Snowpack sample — Snodgrass Mountain, Crested Butte, Colorado (2/4/25, 12:06 PM MST)
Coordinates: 38.923, -106.968
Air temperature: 35 °F
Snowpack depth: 80 cm
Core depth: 70 cm
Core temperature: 32 °F
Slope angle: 14°, slope face: 78°
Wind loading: low
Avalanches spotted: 0
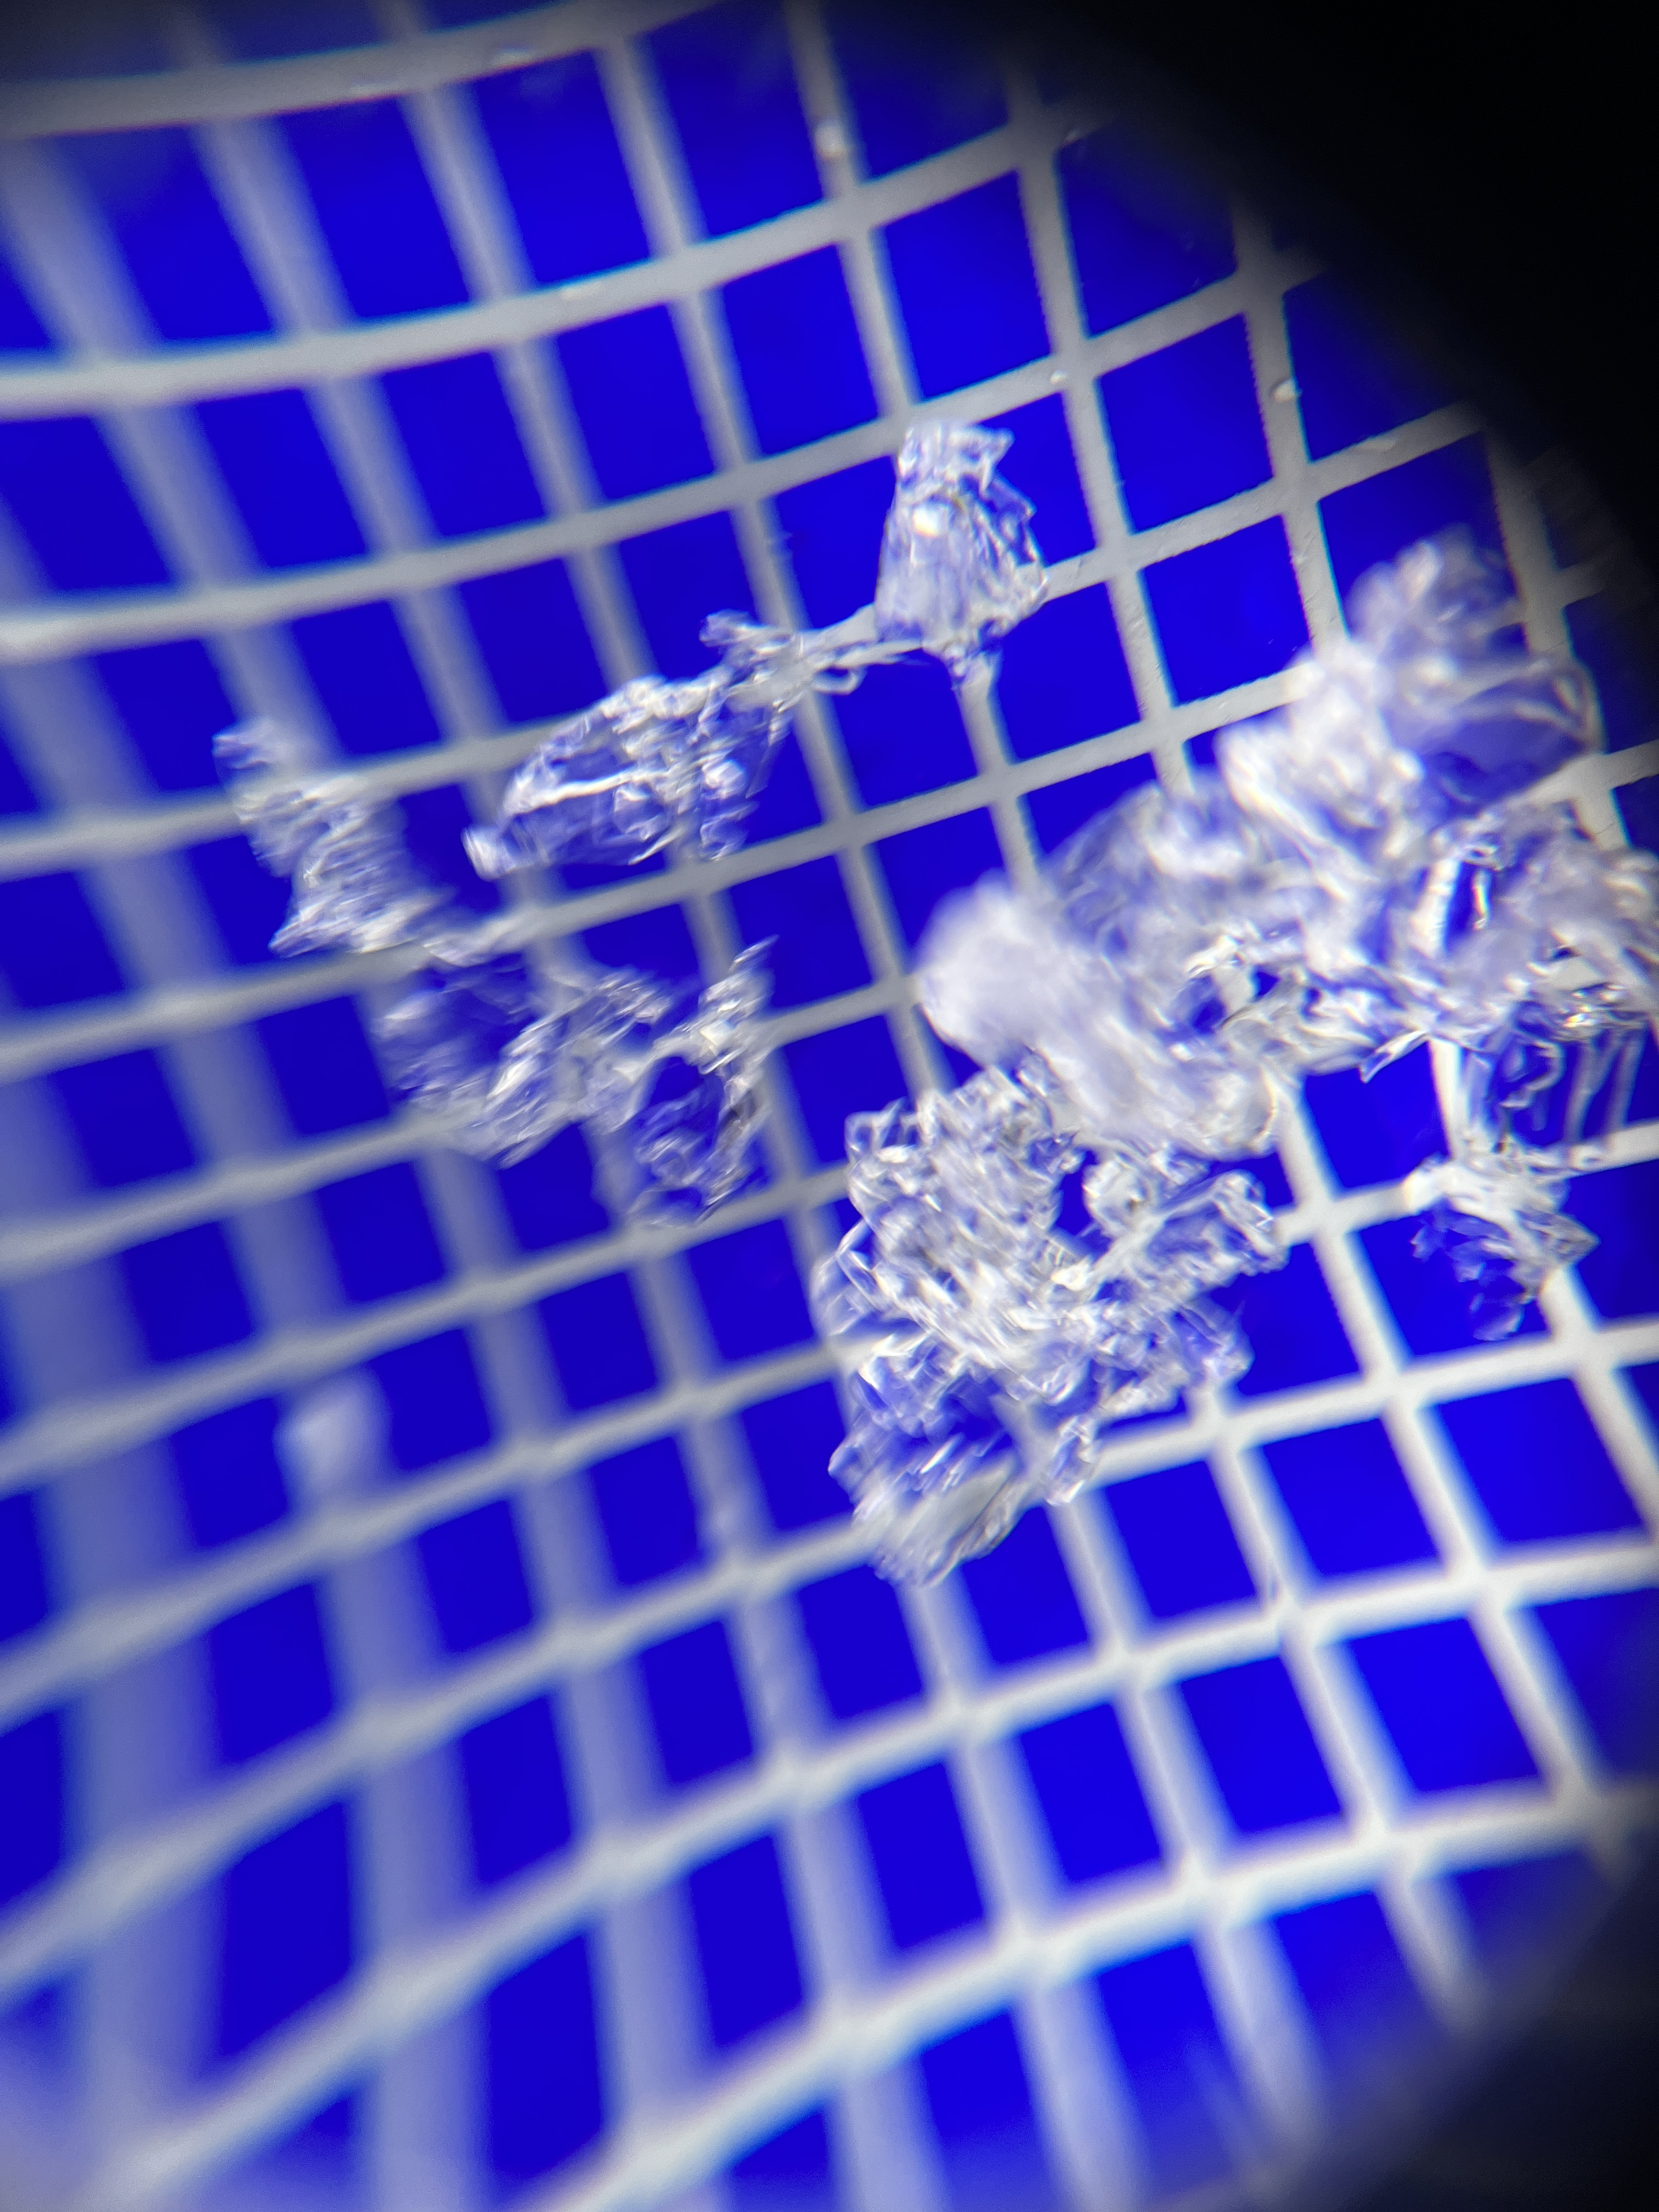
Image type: magnified_profile
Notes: No avalanches nearby, unusually warm weather for the last month reported by residents, Collected 25 yards from treeline